Question: I would like to precisely control the thickness of the line plotted in MATLAB. Not just 0.5, 1, 2, 3, ... points but e.g. 0.2mm. Is it possible?
There is a custom line scale and minimum line width box in the export setup window but that does not work.

Sample code:
'''
hf = figure;
ha = axes;
ha.Units = 'centimeters';
t = linspace(0,2*pi);
hl = plot(t,sin(t),'Linewidth',0.1);
axis tight
saveas(hf,'test','pdf')
'''
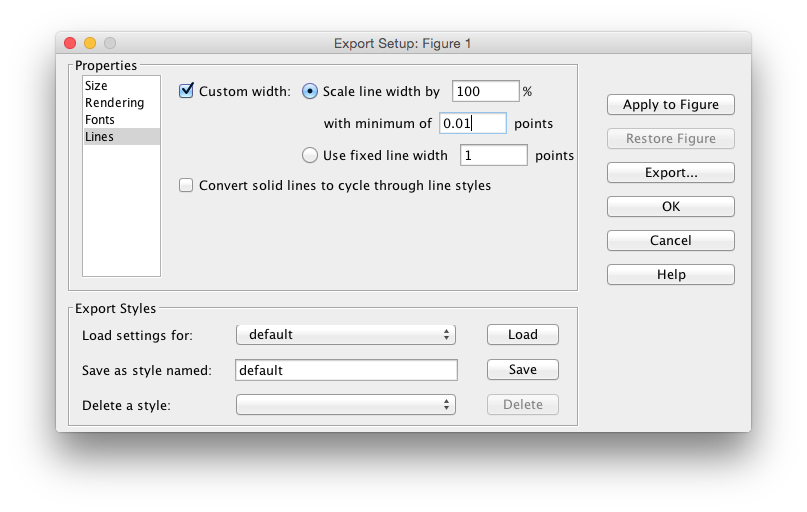
Answer: MatLab uses the standard definition of 1 PostScript Point (or "Desktop Publishing Point") = 1/72 inches.
(You can confirm this easily by exporting a figure with, say, a line with 'LineWidth' equal to 36. If you print that without scaling, the line on the paper will be 1/2 inch wide)
So if you want a line of 0.2 mm, you can set the line width to 0.567 or so:
'''
h = plot([0 0],[0 1]);
set(h,'LineWidth',0.567);
'''
and if you want to set that as the default line width for all your plots:
'''
set(0,'defaultlinelinewidth',0.567)
'''
for a single session, or put into your startup.m file to set it permanently.
In response to @szymon-beczkowski: with 2014b and later, there seems to be a bug in Matlab that sets the linewidth to a minimum value of 1 when exporting to EPS or PDF. See <URL> for a related bug. So the 'workaround' as it is, is to stick to linewidth>=1.
Although it doesn't seem to work there either, I strongly recommend <URL> as an alternative to Matlab's built it printing capabilities.